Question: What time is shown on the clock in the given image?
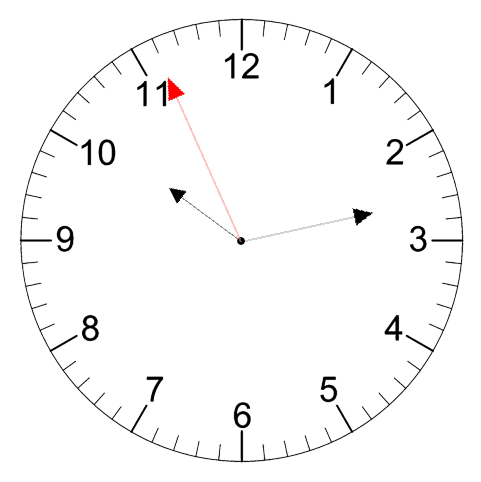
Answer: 10:12:56